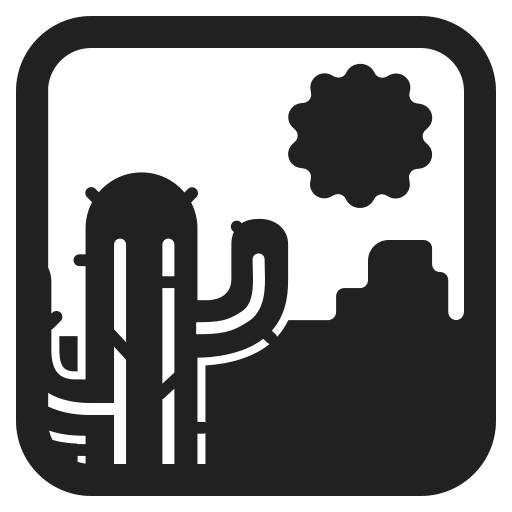
desert high contrast